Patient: sex F, age 73
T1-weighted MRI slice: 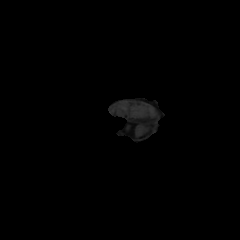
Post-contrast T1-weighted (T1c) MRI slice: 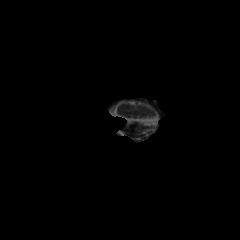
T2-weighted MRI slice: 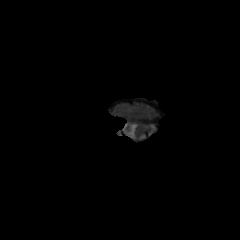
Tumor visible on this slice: no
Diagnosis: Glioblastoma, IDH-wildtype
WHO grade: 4